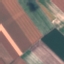
Land use / land cover: AnnualCrop